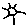
Label: sun